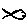
Label: fish